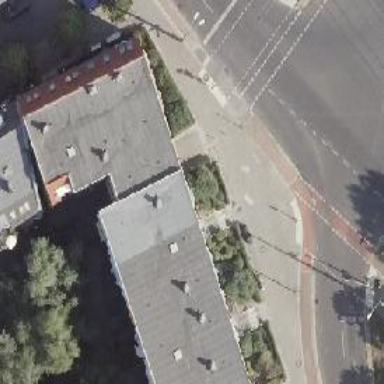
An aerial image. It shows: Footway tunnel passing through building.